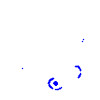
Particle: kaon